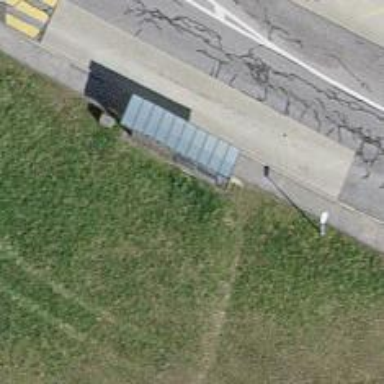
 serving as platform for public transportation."